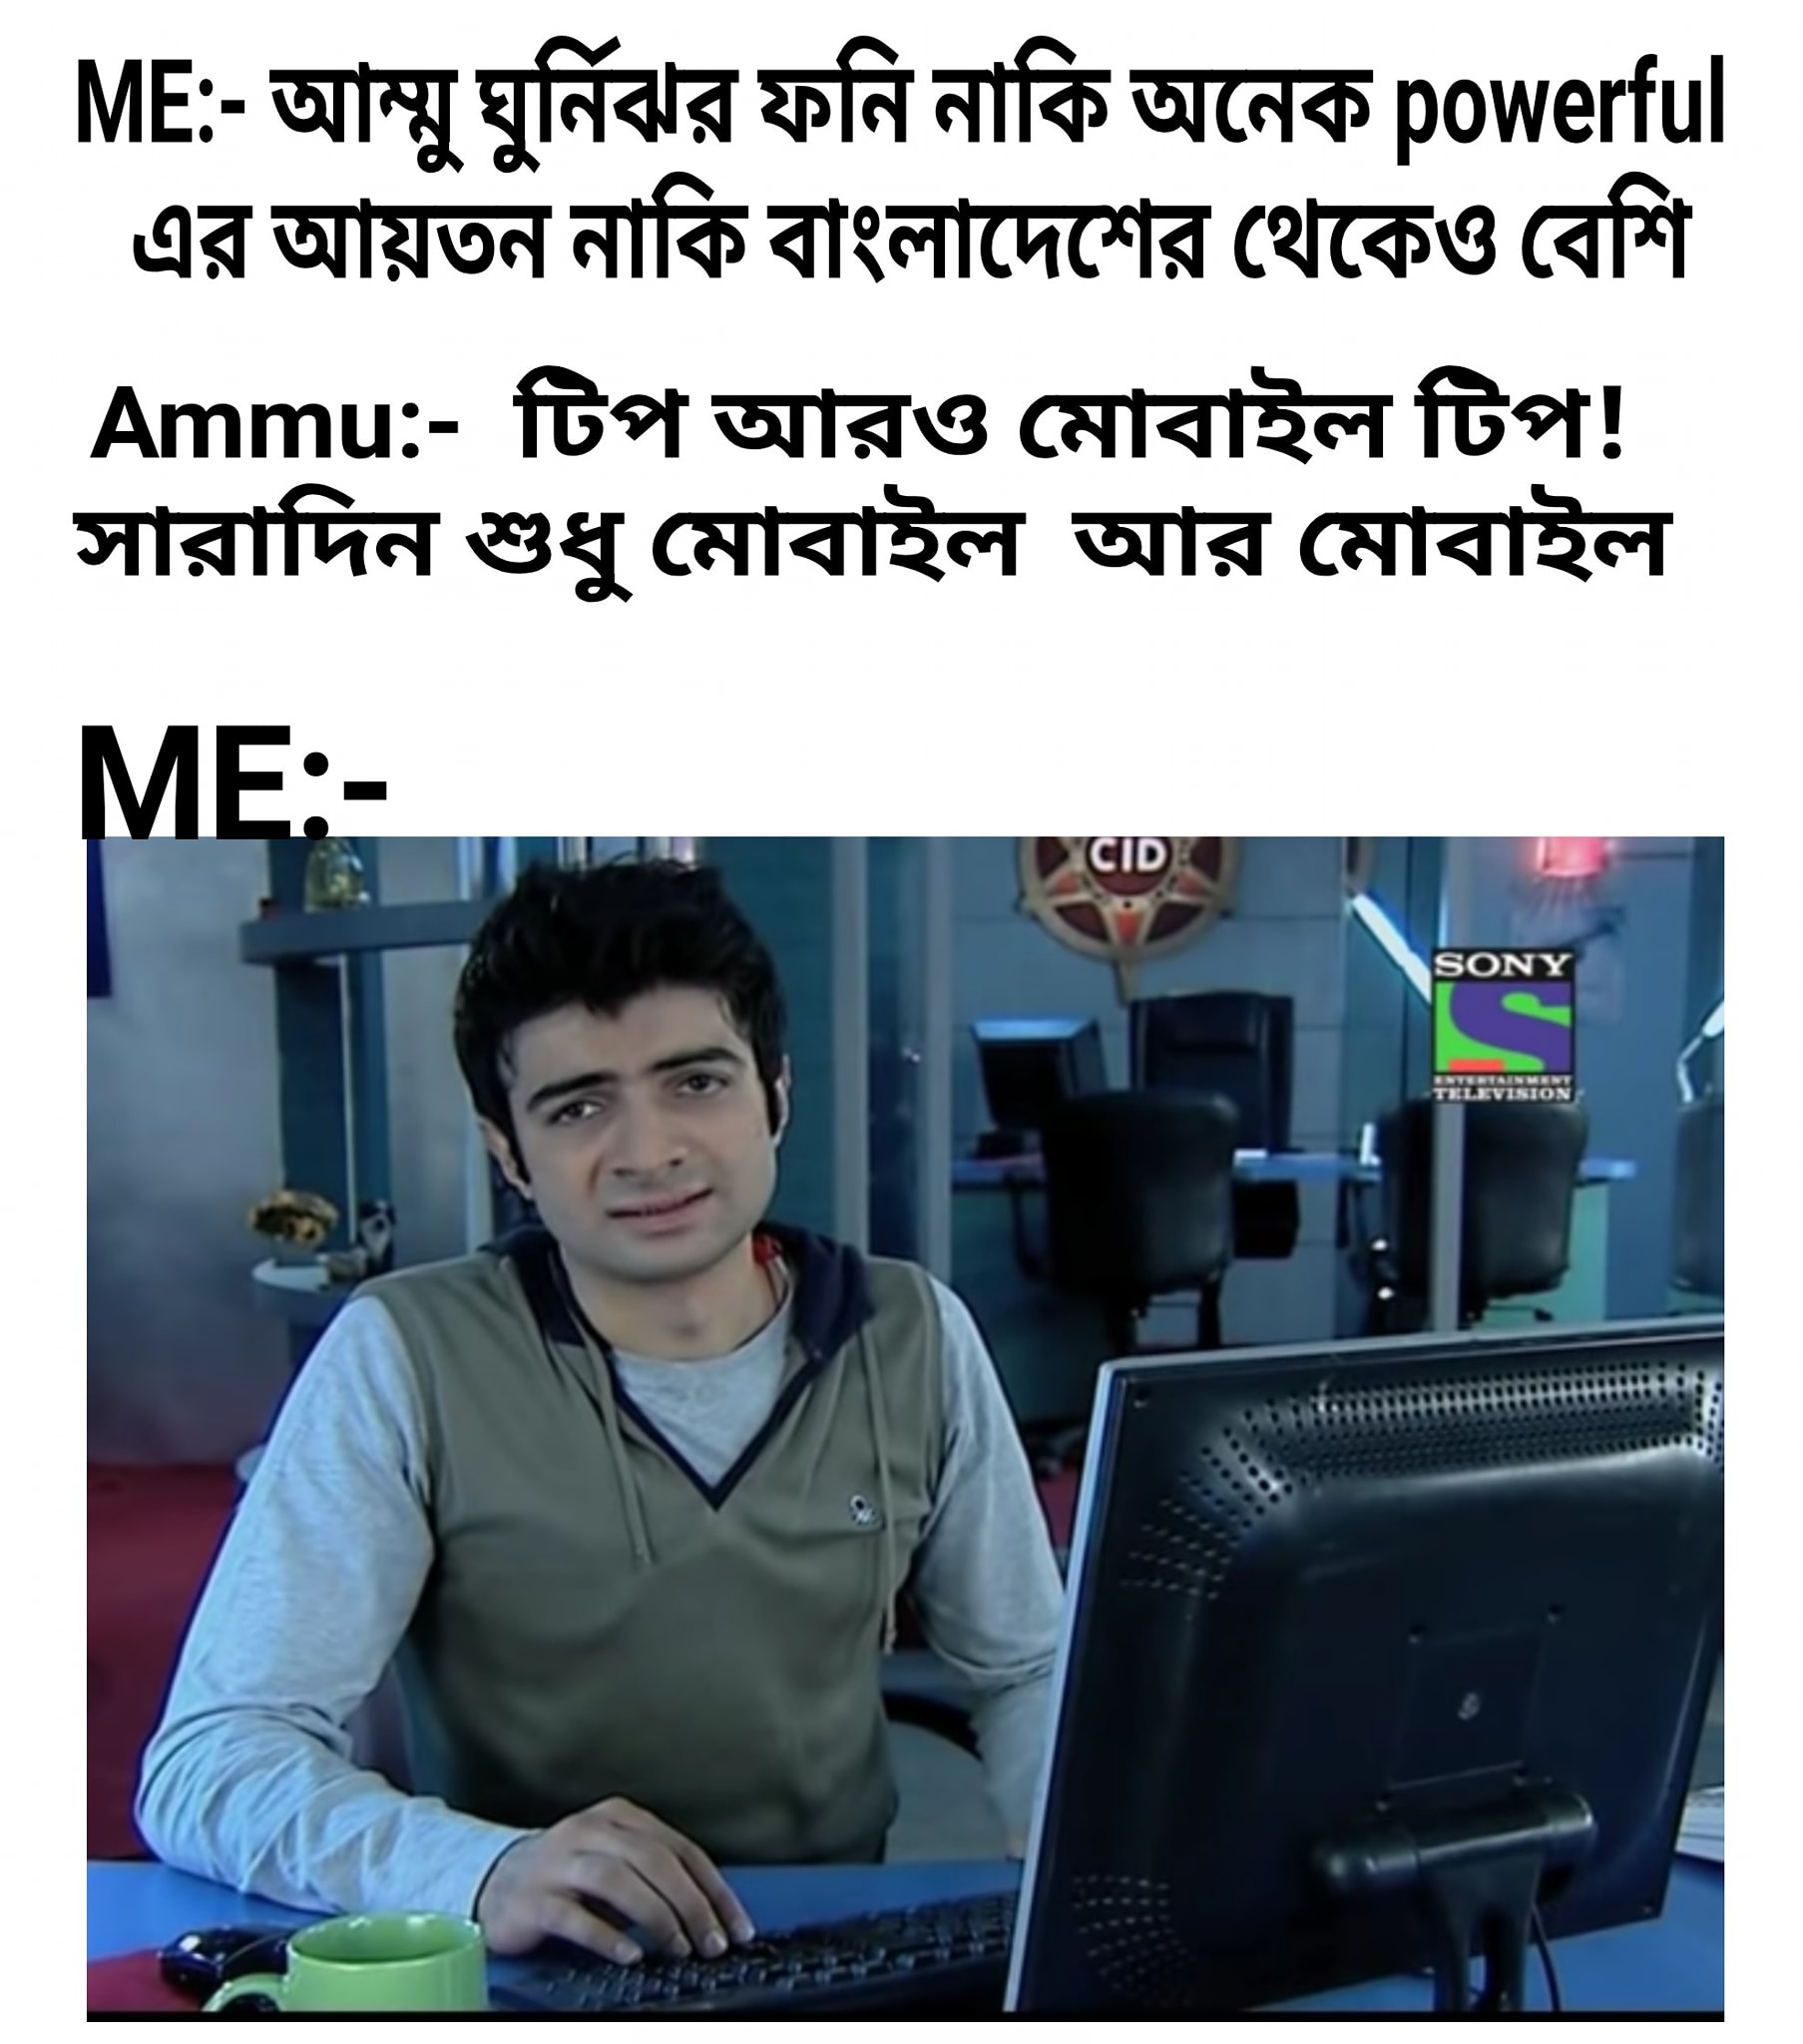
Caption: ME:- আম্মু ঘুর্নিঝর ফনি নাকি অনেক  Powerful এর আয়তন নাকি বাংলাদেশের থেকেও বেশি    Ammu:- টিপ আরও মোবাইল টিপ !  সারাদিন শুধু মোবাইল আর মোবাইল      ME:-
Label: non-hate